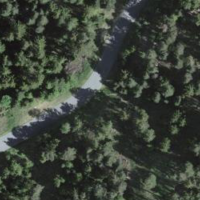
EUNIS habitat code: 43
Species observed at this site:
Epipactis atrorubens